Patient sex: F
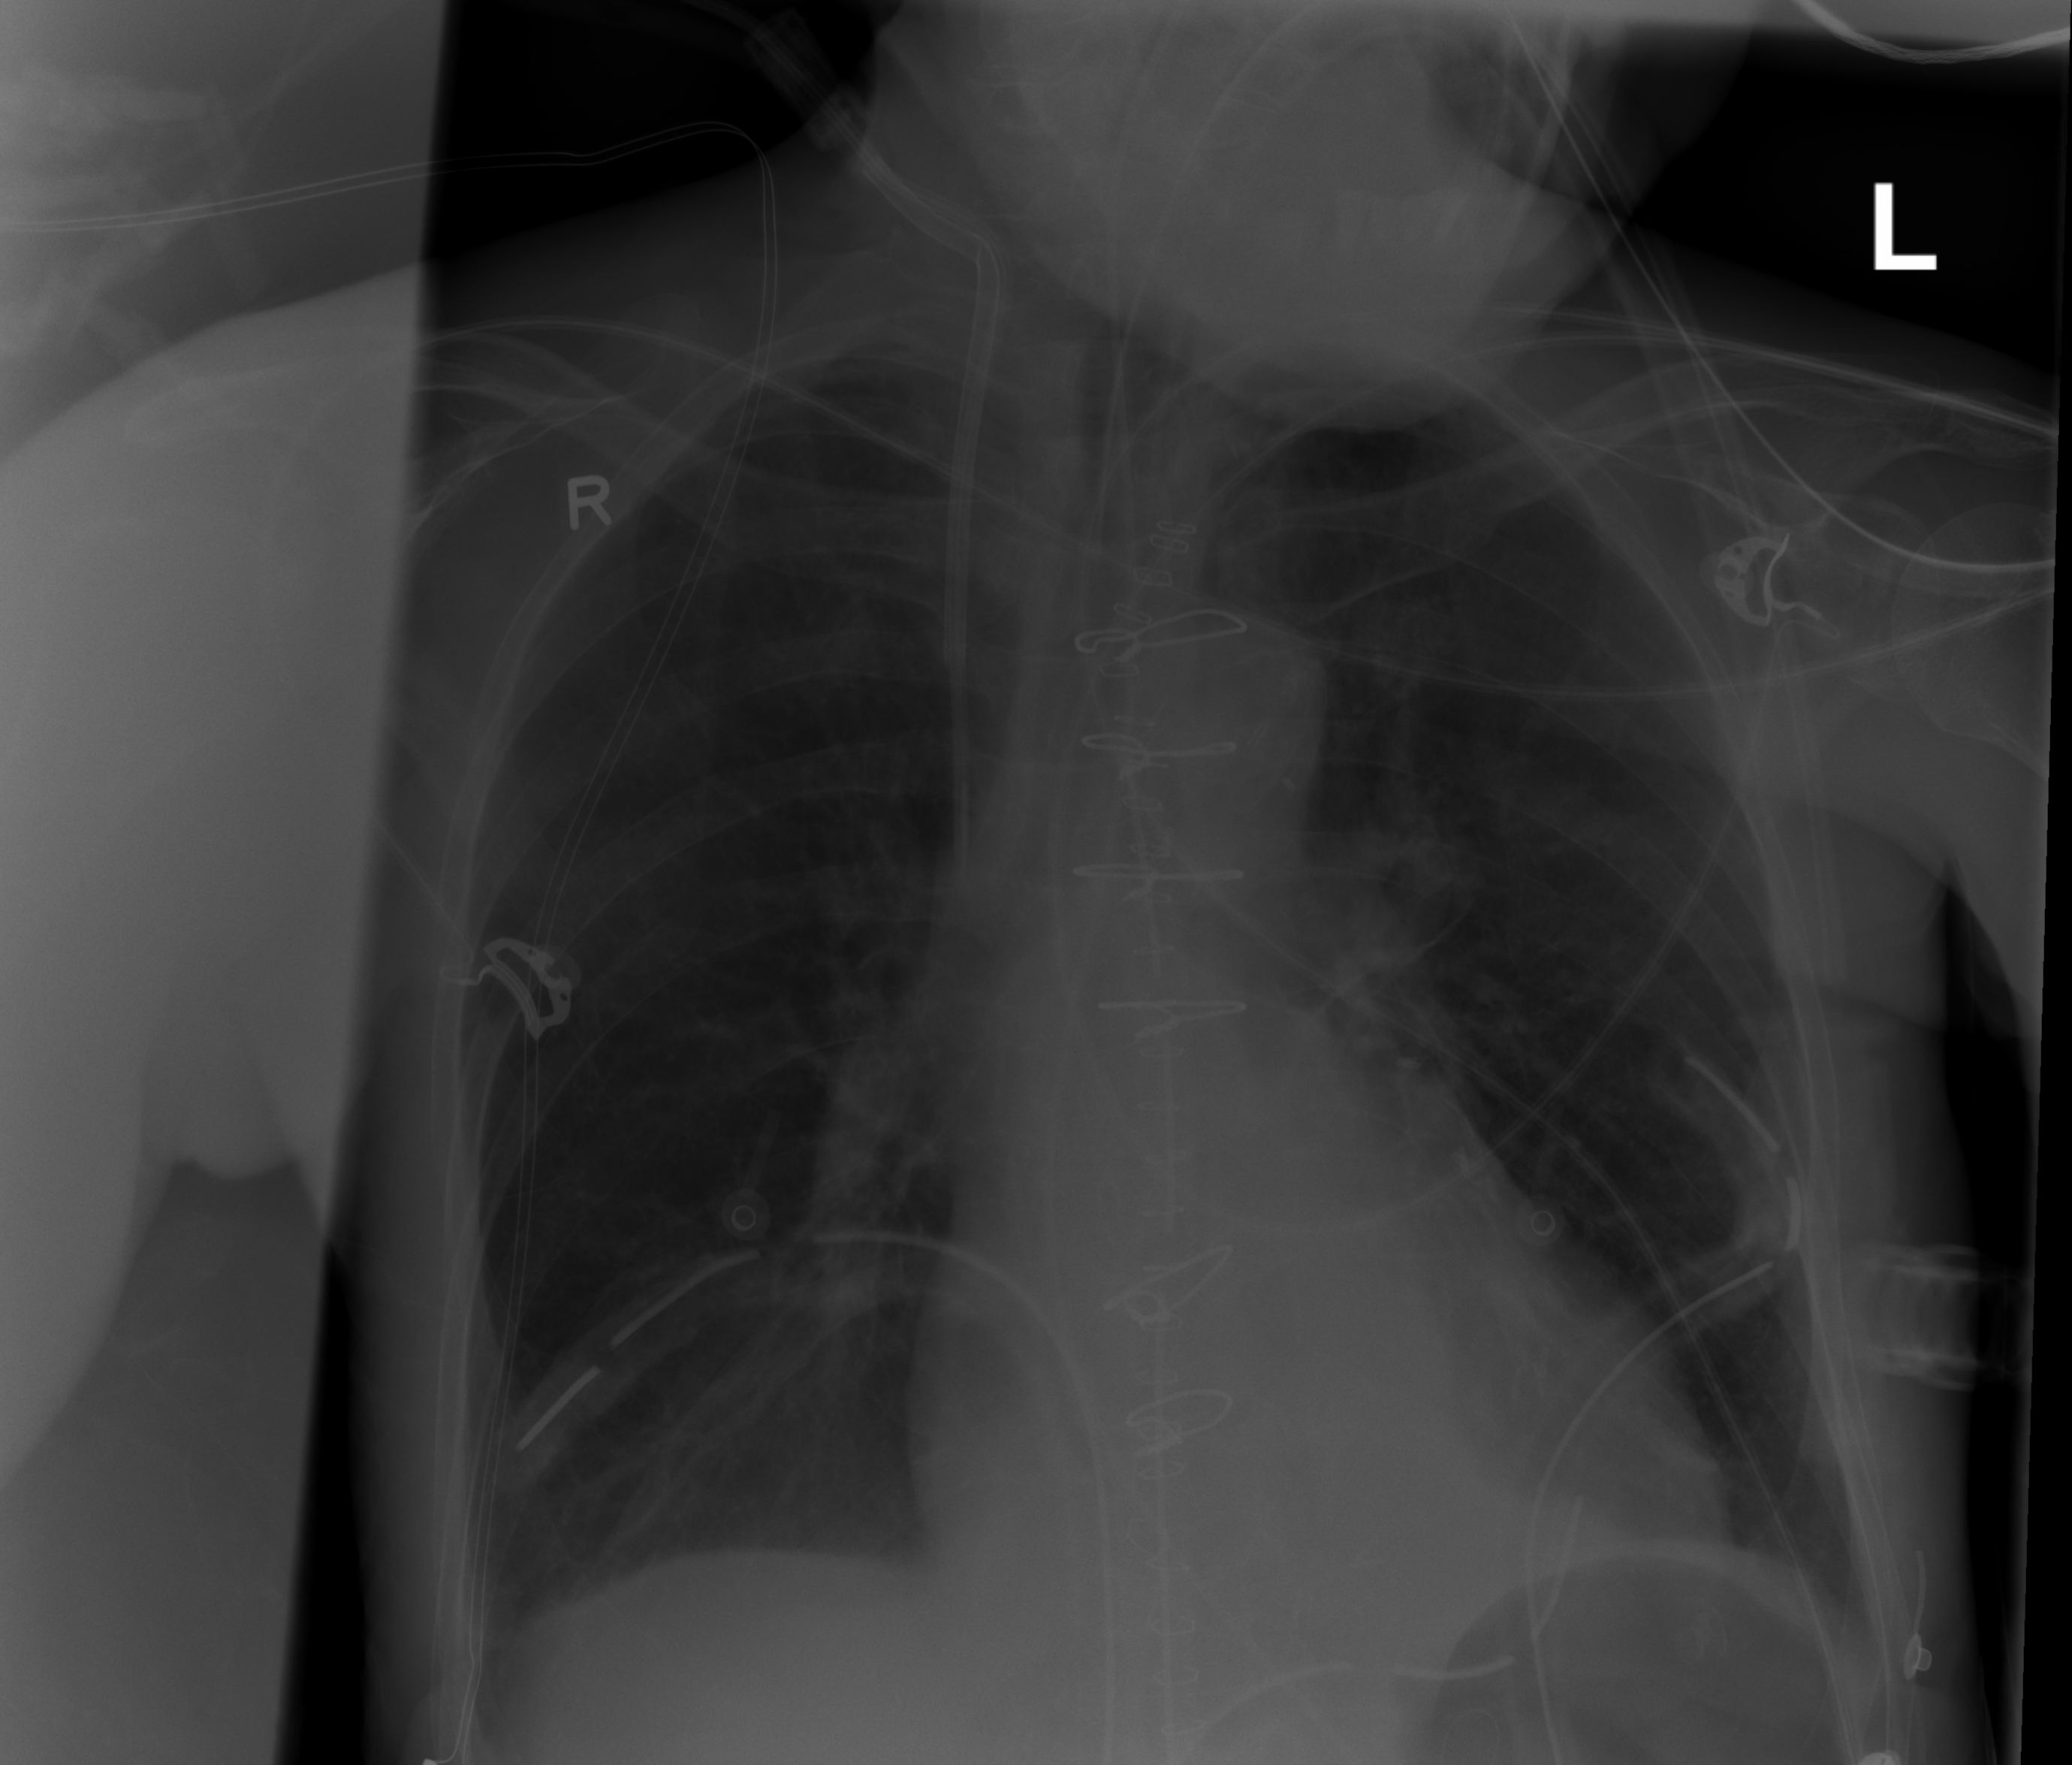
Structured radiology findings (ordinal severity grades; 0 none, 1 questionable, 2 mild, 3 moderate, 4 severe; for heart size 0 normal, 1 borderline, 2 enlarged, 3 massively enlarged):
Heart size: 0
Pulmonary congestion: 0
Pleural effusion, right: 0
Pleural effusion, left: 0
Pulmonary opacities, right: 0
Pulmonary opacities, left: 0
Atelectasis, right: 2
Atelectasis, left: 2